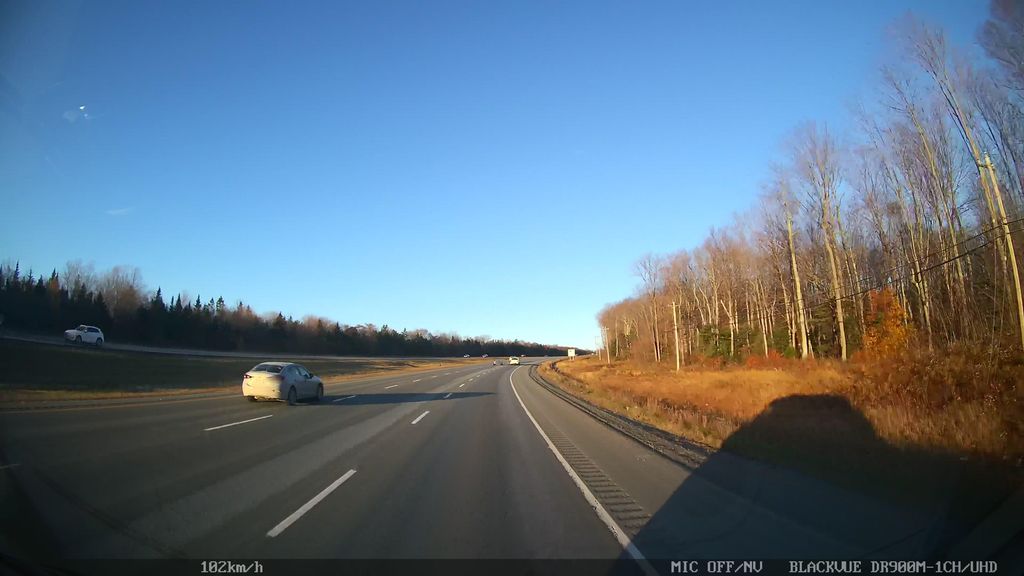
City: halifax